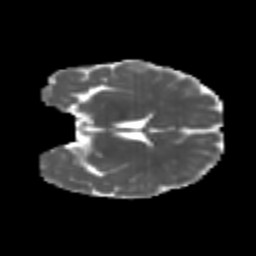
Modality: MD
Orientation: coronal
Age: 6
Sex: male
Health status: healthy